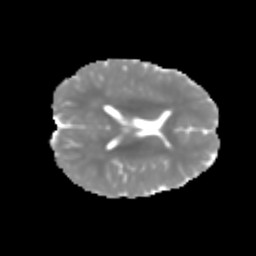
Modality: MD
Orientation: axial
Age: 7
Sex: male
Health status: healthy